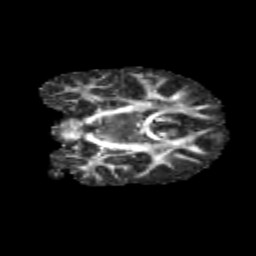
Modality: FA
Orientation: coronal
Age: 9
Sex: male
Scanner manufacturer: siemens
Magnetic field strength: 3 T
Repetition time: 3.8 s
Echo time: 0.07 s